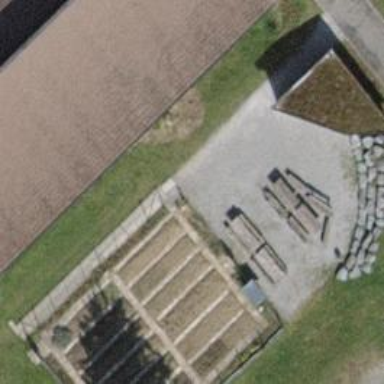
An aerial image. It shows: Picnic table located in leisure land area.